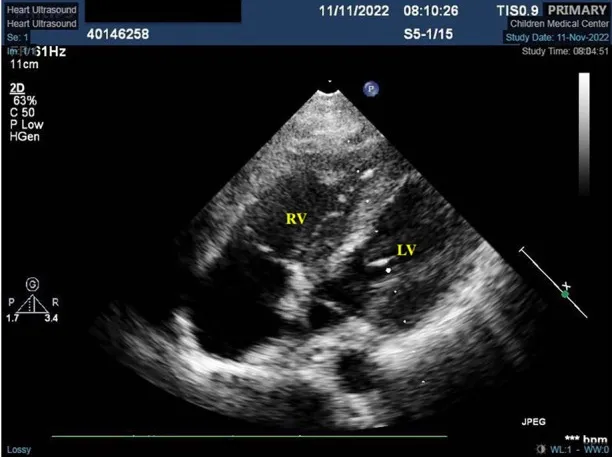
Localized mass disappeared after treatment. *This is an atypical section (that is, not standardized, as it is not standardized because of the need to see the redundant organisms) of the four-chambered heart.
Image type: radiology (ultrasound)